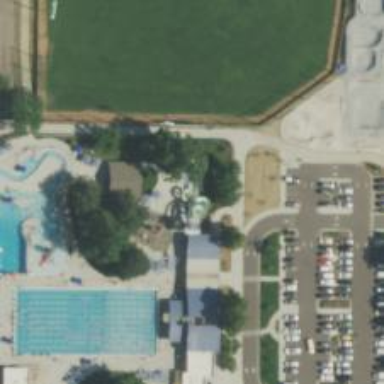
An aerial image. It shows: Water slide attraction.